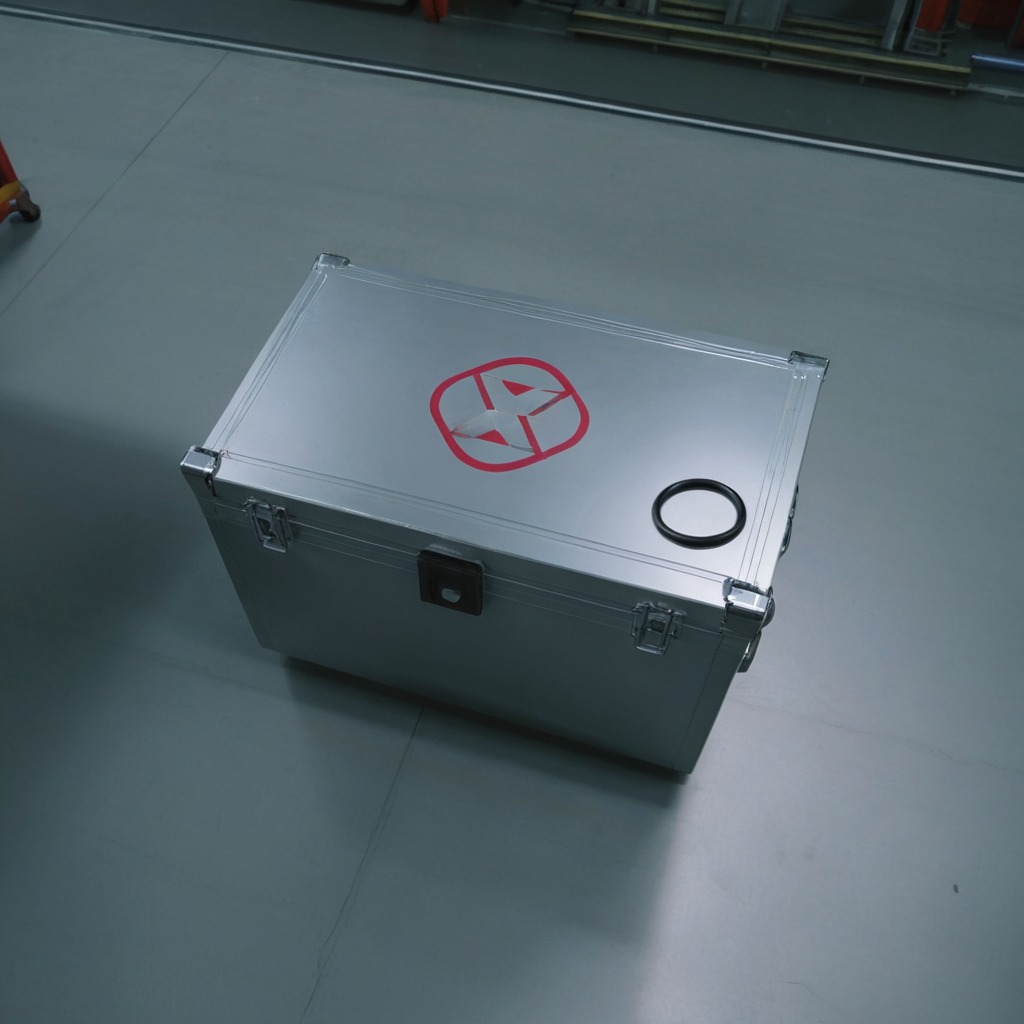
A rubber O-ring is lying on a toolbox surface in an airplane hangar workshop.